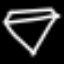
Label: diamond